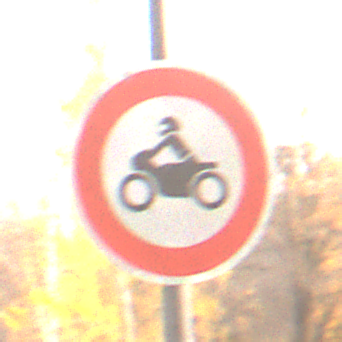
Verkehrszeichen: VerbotKraftraeder
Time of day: SunriseSunset
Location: Roofed (Suburban)
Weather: Clear
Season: NotSpecified
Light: Natural